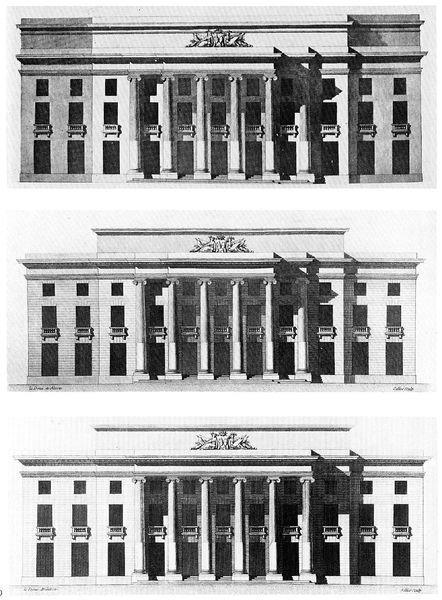
Titel: Schloss Bénouville
Künstler: Claude Nicolas Ledoux
Standort: Calvados, Schloss Bénouville (EU - F - Basse-Normandie)
Schlagwörter: schatten, weiß, fenster, grau, licht, schwarz, säulen, zeichnung, gebäude, haus, steine, balkon, ansicht, türen, mauer, balkone, foto, portal, ansichten